Aerial crown-view tile of a tropical tree (Barro Colorado Island, Panama), acquired 20250915:
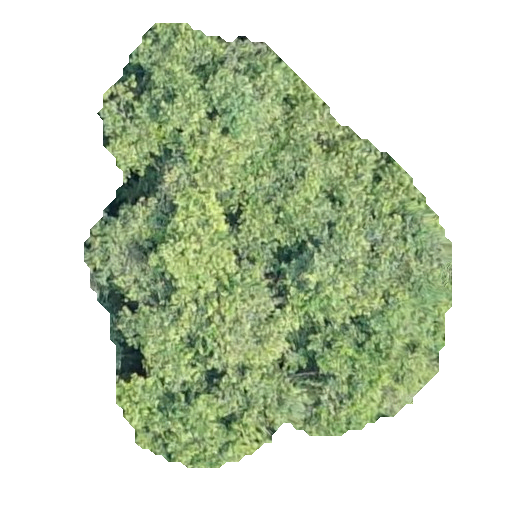
Species: Luehea seemannii
GBIF accepted scientific name: Luehea seemannii
Crown area: 166.891 m²